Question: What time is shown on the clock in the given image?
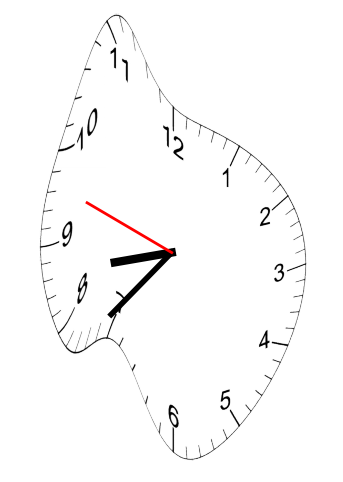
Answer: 08:36:48